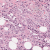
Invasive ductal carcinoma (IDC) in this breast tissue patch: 1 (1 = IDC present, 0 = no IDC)